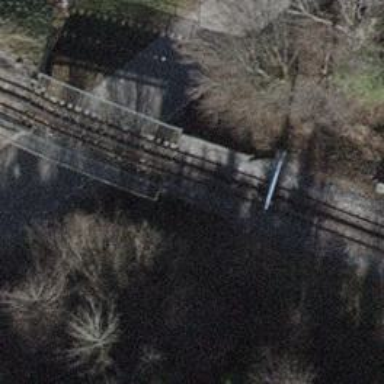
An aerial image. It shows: Bridge leading to railway platform for public transport.